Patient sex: M
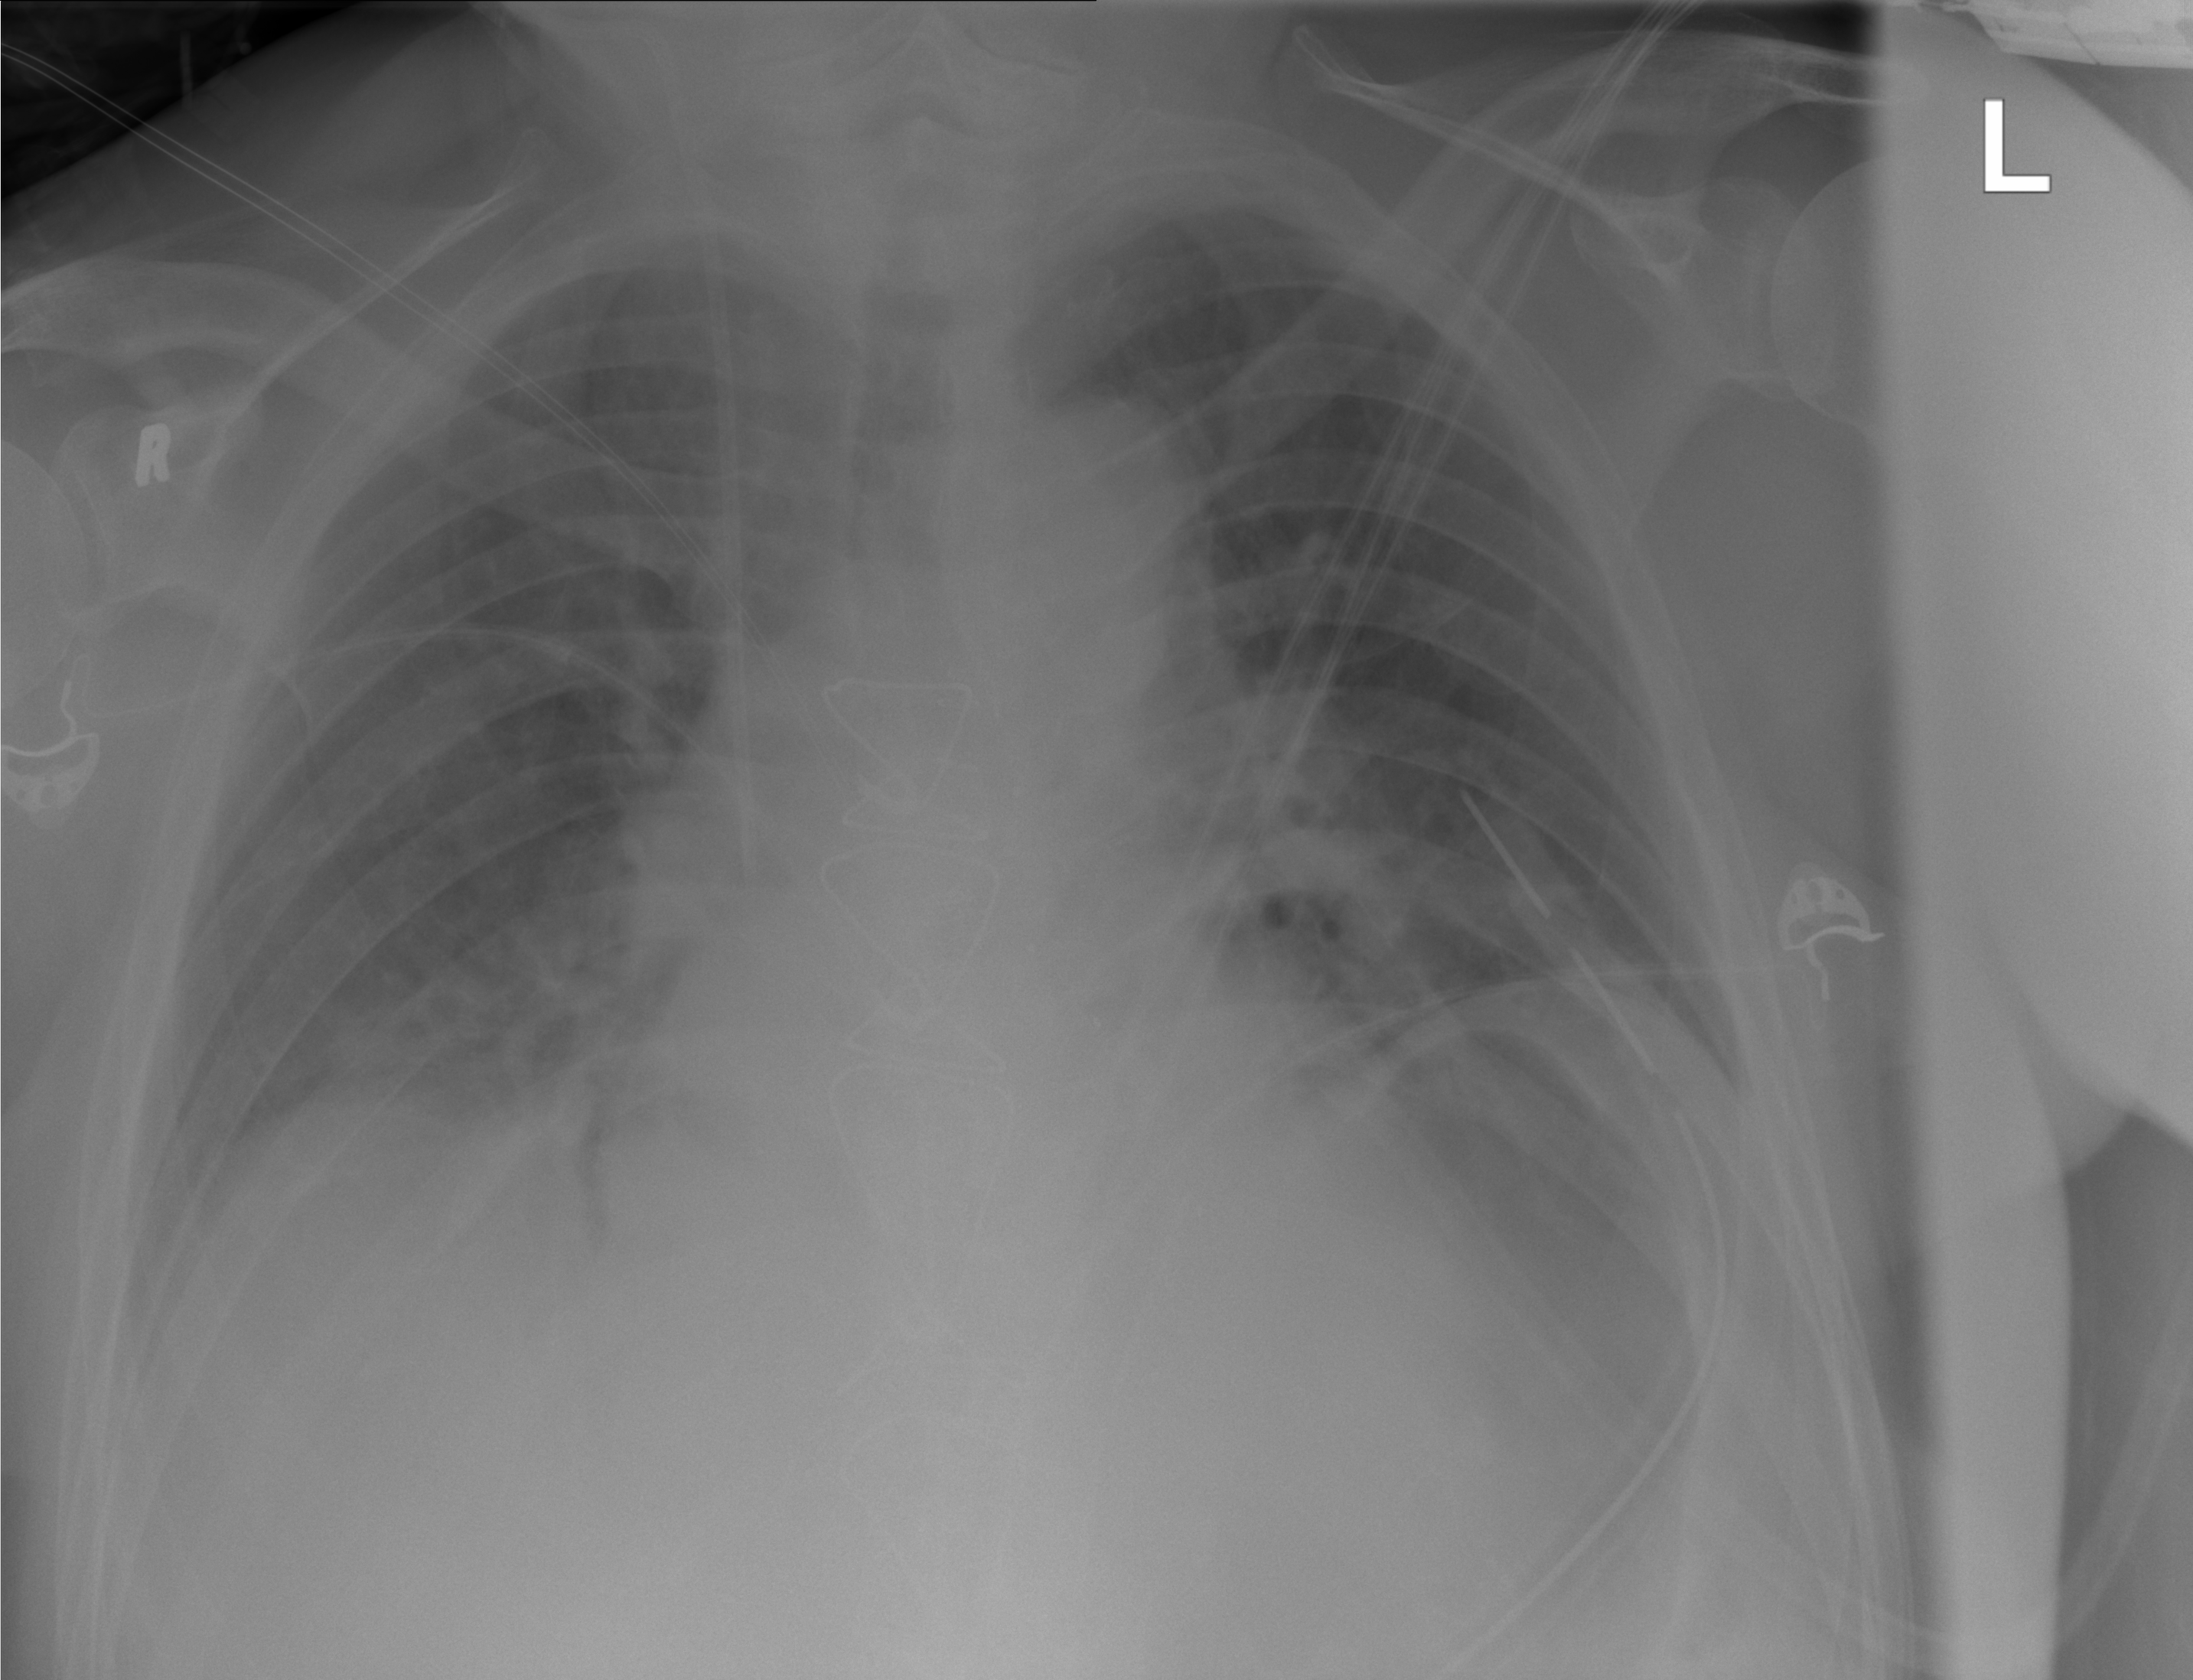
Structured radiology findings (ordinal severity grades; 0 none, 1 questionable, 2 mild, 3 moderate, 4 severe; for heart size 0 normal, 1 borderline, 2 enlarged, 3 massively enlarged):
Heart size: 0
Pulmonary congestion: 2
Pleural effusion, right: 2
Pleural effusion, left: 2
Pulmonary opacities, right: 0
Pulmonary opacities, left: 0
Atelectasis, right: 2
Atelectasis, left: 2